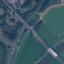
Land use / land cover: Highway